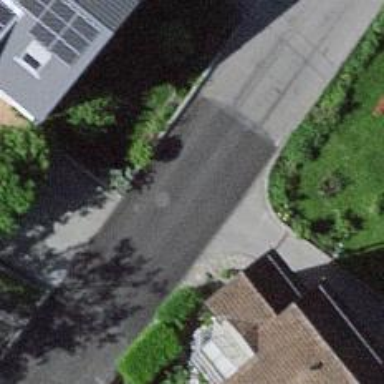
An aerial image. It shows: Residential road with asphalt surface.